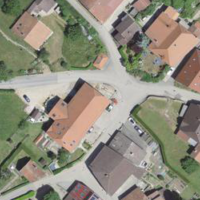
EUNIS habitat code: 54
Species observed at this site:
Plantago media